Field crop: maize
Growth stage: 1
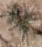
Species: salsola